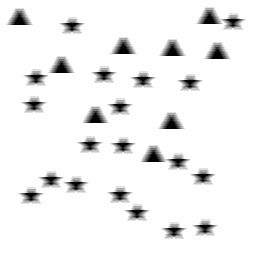
Squares: 0
Triangles: 9
Stars: 19
Total shapes: 28